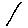
Label: line